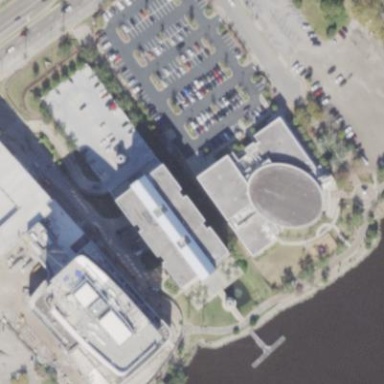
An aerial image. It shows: Office building.